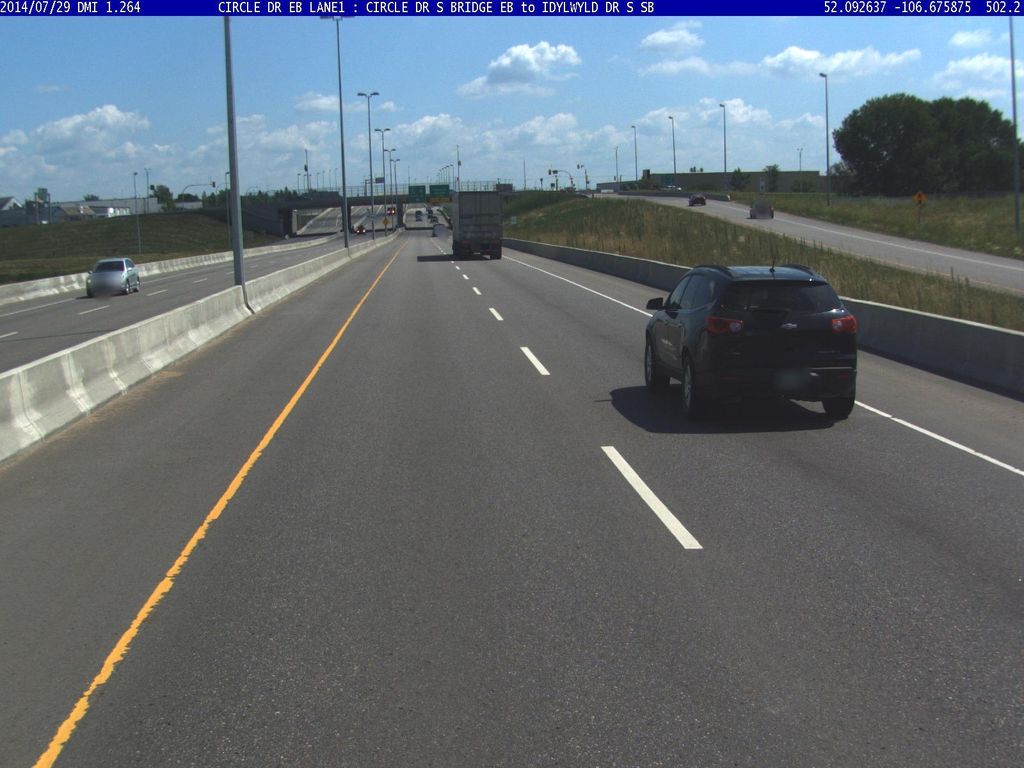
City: saskatoon